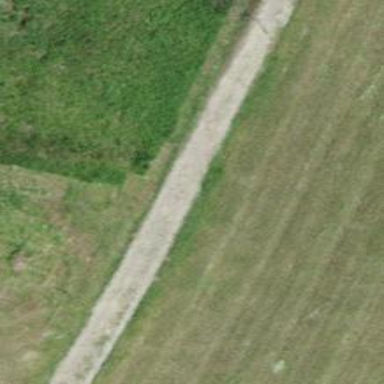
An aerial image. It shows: Compacted grade2 track suitable for agricultural vehicles.